Question: So in the attached screen shot and the code sample you can see my custom spinner. As you can see my text is getting cut off no matter what I try to do. The nine patch image is set up correctly with the text padding on it too. I have right just about everything and am at a complete loss...
Custom spinner
'''
<CheckedTextView xmlns:android="http://schemas.android.com/apk/res/android"
android:id="@+id/spinner"
android:textColor="#555"
android:textSize="22sp"
android:textStyle="bold"
android:typeface="normal"
android:layout_width="wrap_content"
android:layout_height="40sp"
android:gravity="center_vertical|left"
android:singleLine="true" />
'''
Implementing custom spinner
'''
<Spinner
android:id="@+id/spinner_both20"
android:layout_width="match_parent"
android:layout_height="wrap_content"
android:layout_alignBottom="@+id/b_both20"
android:layout_alignTop="@+id/b_both20"
android:layout_marginLeft="4sp"
android:layout_marginRight="5sp"
android:layout_toRightOf="@+id/b_both20"
android:background="@drawable/buttons"
android:padding="20sp" />
'''
Java
'''
ArrayAdapter<CharSequence> aBoth = ArrayAdapter
.createFromResource(getActivity().getApplicationContext(),
R.array.d20both, R.layout.spinner_settings)
'''
I'm super frustrated to be spending this many hours on something so simple. Any help would rock!

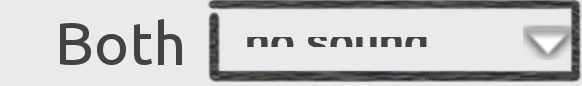
Answer: Padding will cut cut into your inner text.